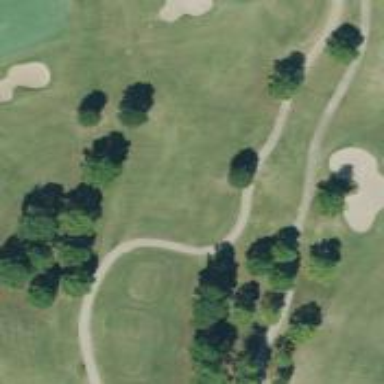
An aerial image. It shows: Golf hole.